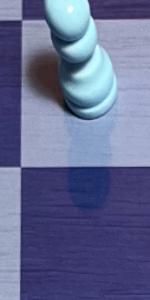
Label: Empty